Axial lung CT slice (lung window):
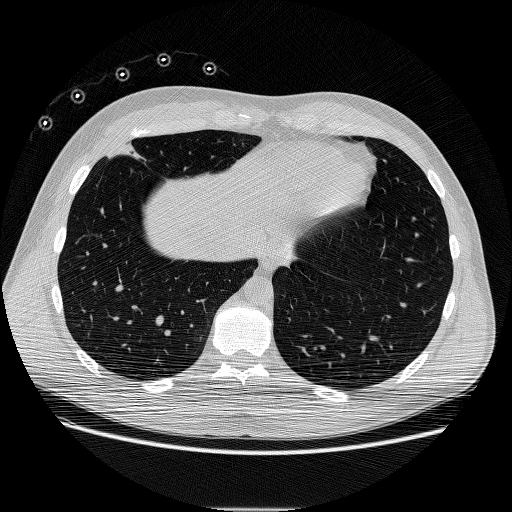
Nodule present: yes
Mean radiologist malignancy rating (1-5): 4.75